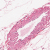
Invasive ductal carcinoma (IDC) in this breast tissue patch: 0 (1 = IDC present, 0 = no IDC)